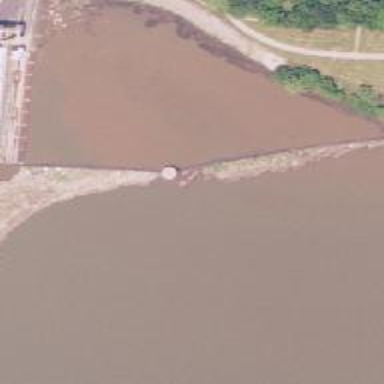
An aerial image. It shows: Floating barrier on the waterway.